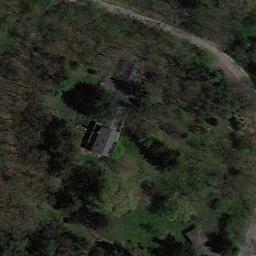
Label: residential